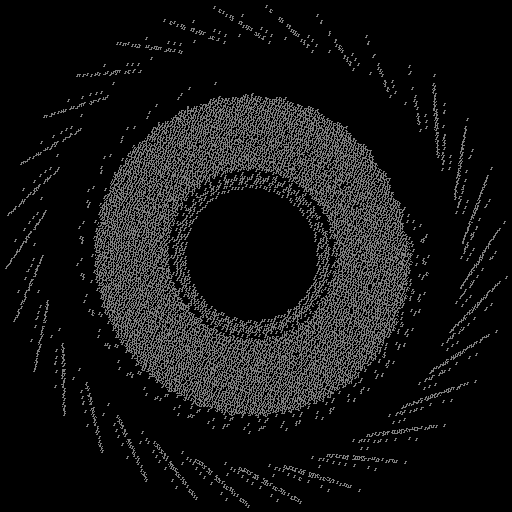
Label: sunflower